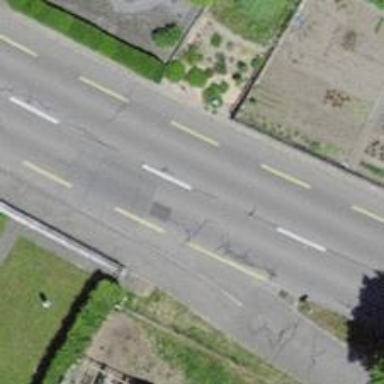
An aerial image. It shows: Secondary road with asphalt surface and dedicated cycle lane.